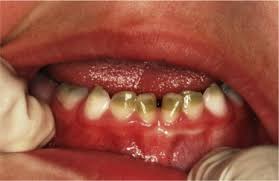
Condition: Tooth Discoloration